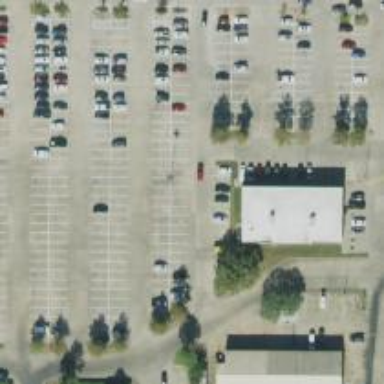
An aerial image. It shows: Parking space is available.